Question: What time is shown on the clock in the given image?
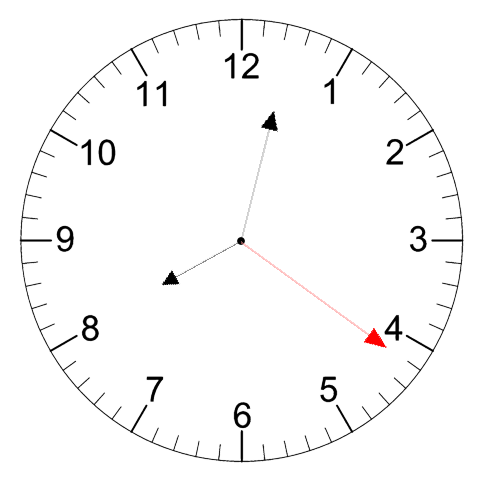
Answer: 08:02:21